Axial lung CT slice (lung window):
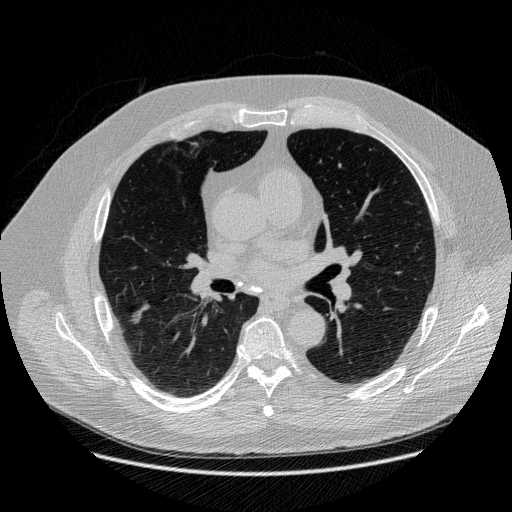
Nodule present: yes
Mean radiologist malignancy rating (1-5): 3.25